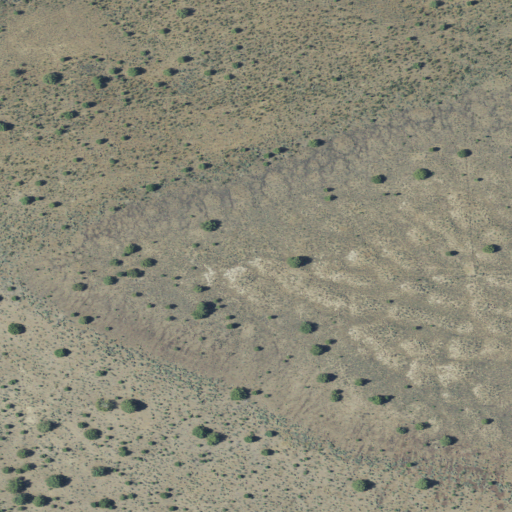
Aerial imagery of mountain in Oregon named Arrowhead Butte containing only shrub